【题型】填空题　【知识点】平面几何　【难度】easy
如图，正方形网格中，\(\triangle PEF\) 绕某一点逆时针旋转 \(n\) 度后得到 \(\triangle P' E' F'\)。在 \(A\)、\(B\)、\(C\)、\(D\) 等 4 个格点中，是旋转中心的为 \underline{\quad\quad\quad}.

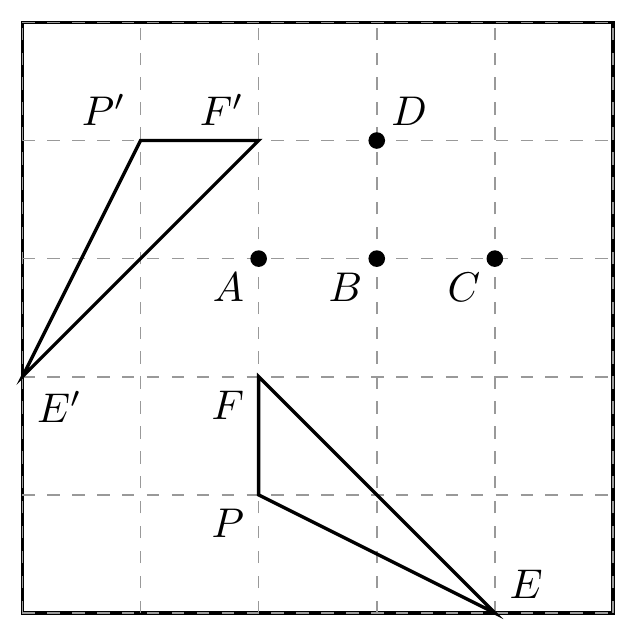
【解答】
【答案】\(B\) 点.

【分析】本题考查了旋转的性质，旋转中心在对应点连线的垂直平分线上，进而得出答案.

【详解】解：根据旋转的性质可知：旋转中心在对应点连线的垂直平分线上，

\(\therefore\) 旋转中心为 \(B\) 点，

故答案为：\(B\) 点.

【点睛】本题主要考查了旋转的性质，熟练掌握旋转中心在对应点连线的垂直平分线上是解题的关键.
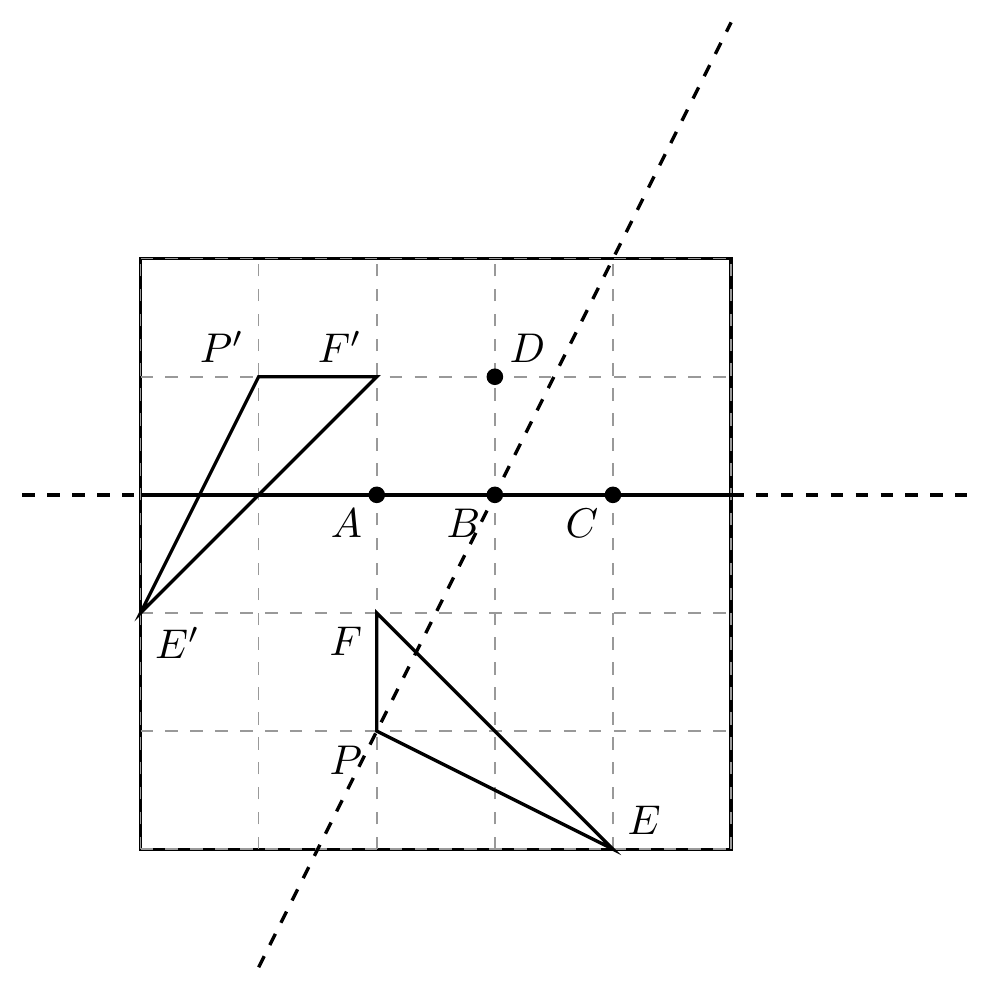